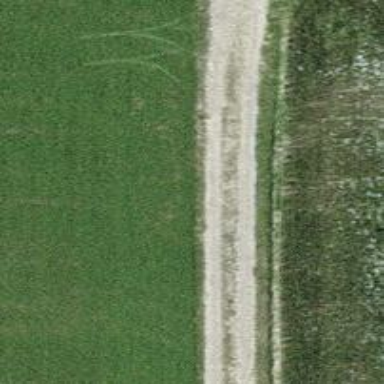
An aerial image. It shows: Track with ground surface. The track is Grade 4.